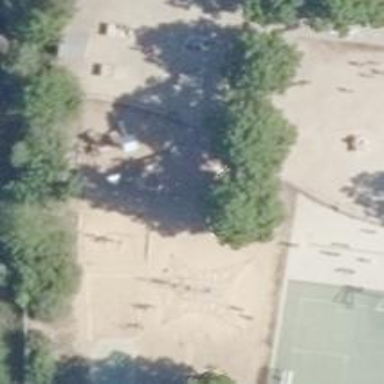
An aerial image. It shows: Playground area for leisure land.